Question: I am trying to make a Restful API using Firebase Realtime Database. Once I send the data from the frontend like a JSON like this:
'''
{
"title": "Test title",
"description": "Another title 2",
"author": "my@email.com",
"steps": [
{
"title": "Step 1",
"subtitle": "Step 1 subtitle",
"inputs": [
{
"inputId": "123-abc",
"label": "Input step 1"
}
]
}
]
}
'''
My "issue" is that I am not sure how to add child objects to the main with a given ID like the first object.
This is how I save currently the object:
'''
const data: any = req.body;
const ref = database.ref('/forms').push();
ref.set(data);
'''
And then this is what is created in Firebase Realtime Database:

So, as you can see there is the main object with the ID '-MNl6bPhPg6BNnM9NKEy' and below, there are two sub-objects (steps & inputs) where the IDs are '0'. So, my question is if there is a proper way to do this automatically or should I create the object manually and then add the childs with something like 'const formRef = database.ref('/forms/-MNl6bPhPg6BNnM9NKEy/');'.
Any idea?
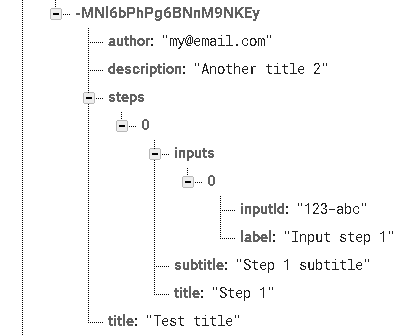
Answer: If I understand correctly, you want 'steps' and 'inputs' to be keyed using Realtime Database keys instead of numeric indices? You can always get a new automatic key through 'ref.push().key'. So you could do something like:
'''
function arrayToKeyedObject(arr) {
const out = {};
for (const val of arr) {
out[database.ref().push().key] = val;
}
return out;
}
const data: any = req.body;
const ref = database.ref('/forms').push();
data.steps.forEach(step => {
step.inputs = arrayToKeyedObject(step.inputs);
});
data.steps = arrayToKeyedObject(step.inputs);
ref.set(data);
'''